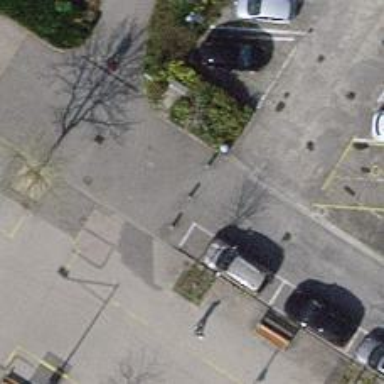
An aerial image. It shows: Bollard.